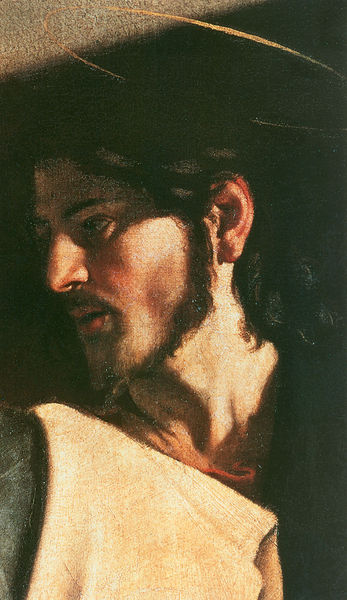
Titel: Berufung des Matthäus
Künstler: Michelangelo Merisi da Caravaggio
Institution: Rom, San Luigi dei Francesi
Schlagwörter: kopf, mann, schatten, weiß, hell, hut, licht, mund, nase, ohr, profil, schwarz, stirn, tuch, malerei, bart, jung, augen, bild, hals, sonne, gold, haare, lippen, locken, hase, wangen, detail, brauen, seitenansicht, links, heiligenschein, christus, jesus, heiliger, jugendlich, glorie, datail, greco, ss, mann nimbus